Field crop: maize
Growth stage: 2
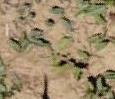
Species: convolvulus